Question: I am trying to exchange the public keys of a client and a server.
As soon as I make the request from the client and send the key to the server, the following exception is being raised by the server:

The exception is an HttpRequestValidationException. It says that a potentially dangerous Request.Form value was detected from the client (contents of public key).
What does this exception mean? Why am I not allowed to exchange public keys using normal POST requests?
I tried embedding the public key into a JObject, yet the same exception is raised. How can I solve this?
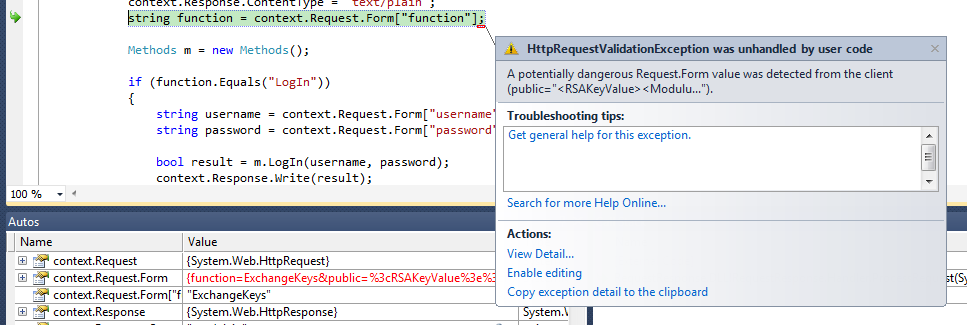
Answer: I found the answer.
I had to introduce this line into my web.config file on the server:
'''
<httpRuntime requestValidationMode="2.0" />
'''